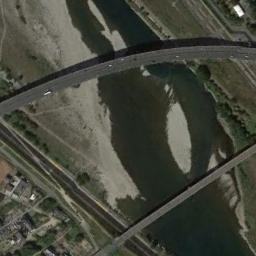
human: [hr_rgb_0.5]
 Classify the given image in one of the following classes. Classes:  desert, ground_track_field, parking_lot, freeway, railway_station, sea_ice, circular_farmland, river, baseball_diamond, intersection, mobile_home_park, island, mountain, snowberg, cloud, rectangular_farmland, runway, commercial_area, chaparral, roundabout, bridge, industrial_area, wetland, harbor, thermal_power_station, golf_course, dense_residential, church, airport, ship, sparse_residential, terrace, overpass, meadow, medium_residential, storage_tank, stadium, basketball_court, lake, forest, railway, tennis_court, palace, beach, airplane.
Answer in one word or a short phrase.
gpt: bridge